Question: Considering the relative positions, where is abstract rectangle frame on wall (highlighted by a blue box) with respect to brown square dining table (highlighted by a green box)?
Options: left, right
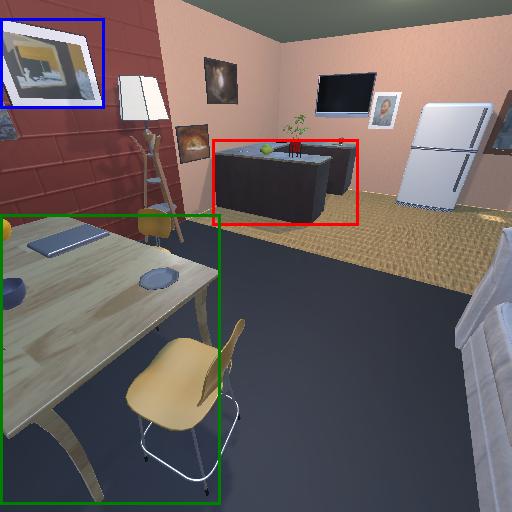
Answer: left